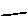
Label: line